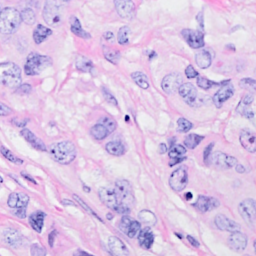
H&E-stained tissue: Breast